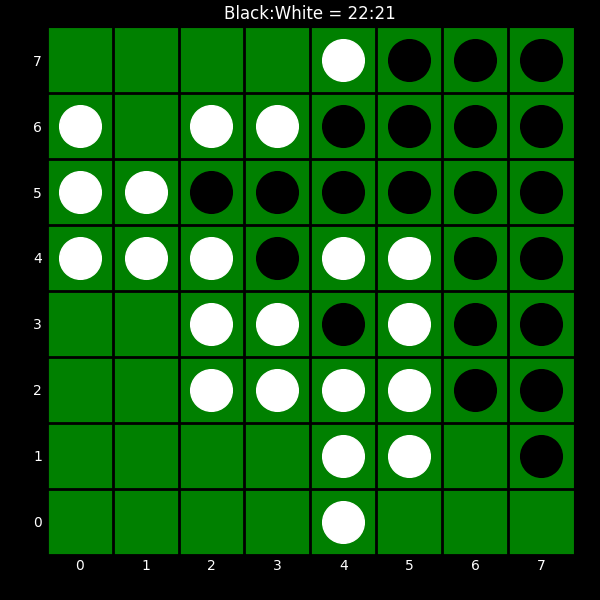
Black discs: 22
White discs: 21